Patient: sex M, age 34
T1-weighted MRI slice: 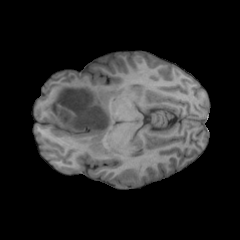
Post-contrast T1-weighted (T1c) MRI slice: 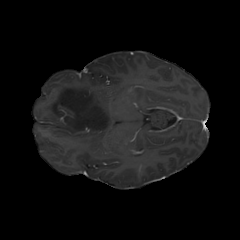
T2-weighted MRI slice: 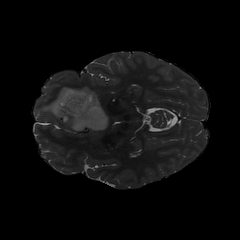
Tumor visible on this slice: yes
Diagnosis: Astrocytoma, IDH-mutant
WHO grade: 2